Question: '''
SELECT ord
, custname
, custnumber
, city
FROM ord
WHERE custnumber IN ( SELECT custnumber
FROM ord
GROUP
BY custname
, custnumber
, city
HAVING COUNT(custnumber) > 1 )
ORDER
BY custnumber DESC
'''
And I got this
> #2013 - Lost connection to MySQL server during query

Any solutions?
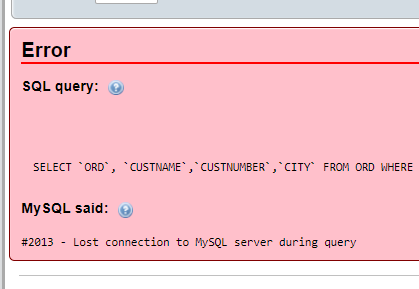
Answer: I tried and I got a solution.
I used this query "
select t1.'CUSTNAME',t1.'CUSTNUMBER',t1.'CITY' from ORD t1 join ( select 'CUSTNUMBER' from ORD group by 'CUSTNAME', 'CUSTNUMBER', 'CITY' having count(*) >= 3 ) t2 on t1.'CUSTNUMBER' = t2.'CUSTNUMBER' ORDER BY 'CUSTNUMBER' desc"
I used Join instead of IN.